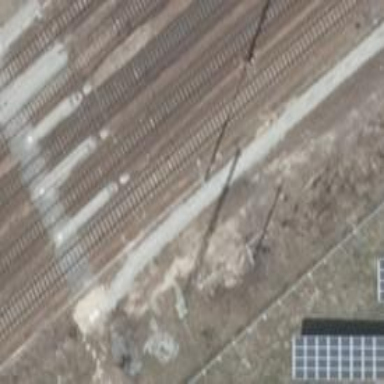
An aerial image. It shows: Railway signal.